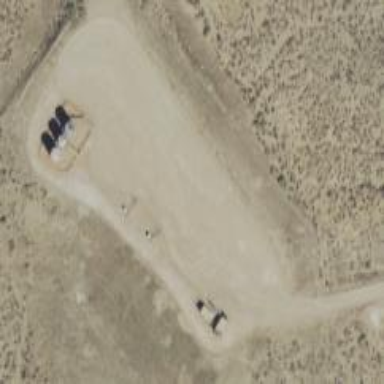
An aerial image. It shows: Petroleum well.